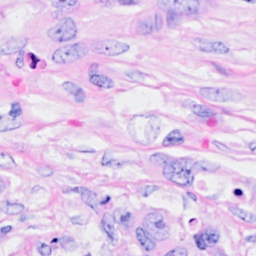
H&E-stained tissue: Breast